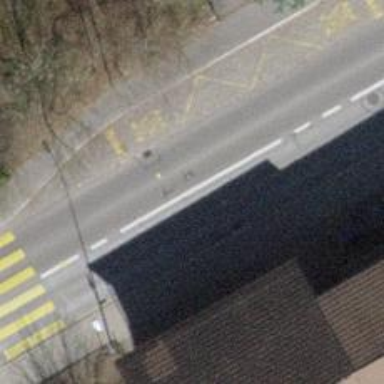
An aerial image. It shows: Secondary road with asphalt surface and sidewalks on both sides.